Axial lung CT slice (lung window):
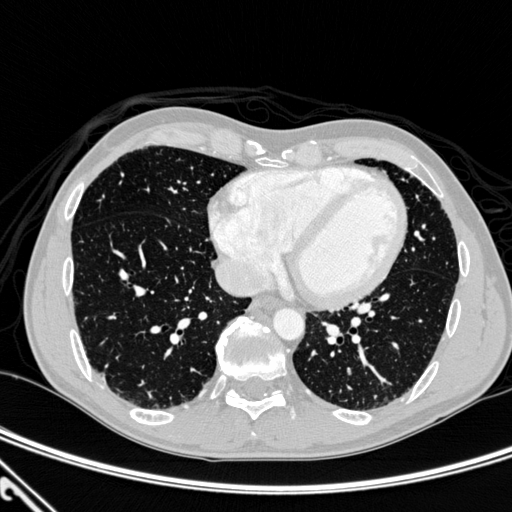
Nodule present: no